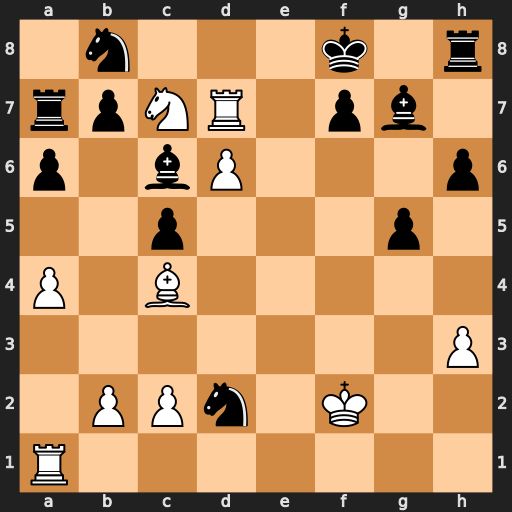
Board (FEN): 1n3k1r/rpNR1pb1/p1bP3p/2p3p1/P1B5/7P/1PPn1K2/R7
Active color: w
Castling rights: -
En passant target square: -
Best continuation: Rd8+ Be8 Rxe8#